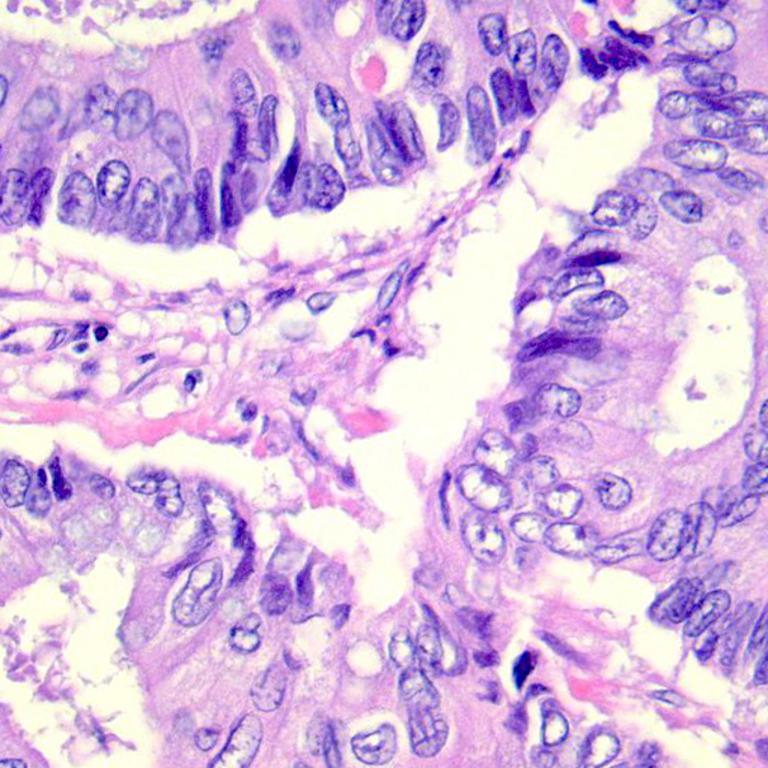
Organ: colon
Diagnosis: adenocarcinomas